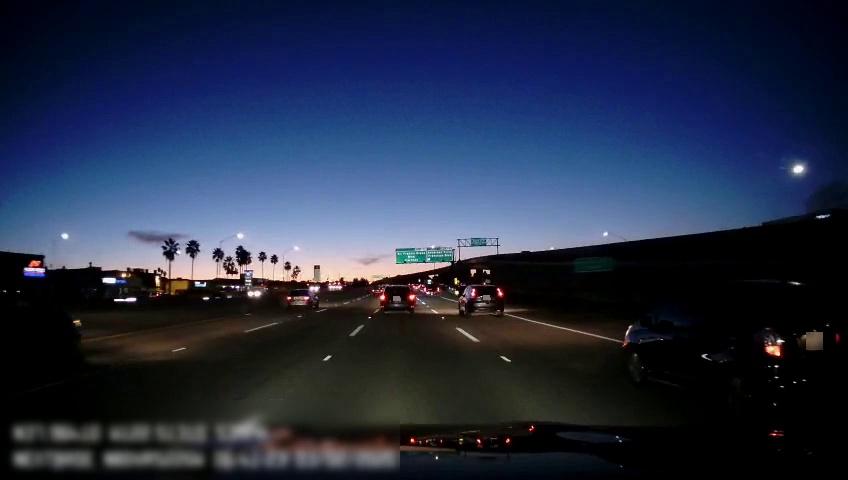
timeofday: Night
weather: Other
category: Drivable Space
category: Vehicles | SUV
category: Vehicles | SUV
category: Vehicles | SUV
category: Vehicles | Car
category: Vehicles | Car
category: Vehicles | Car
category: Vehicles | SUV
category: Lanes | Current Lane
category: Lanes | Current Lane
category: Lanes | Alternate Lane
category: Lanes | Alternate Lane
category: Lanes | Alternate Lane
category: Traffic | Signs
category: Traffic | Signs
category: Traffic | Signs
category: Traffic | Signs